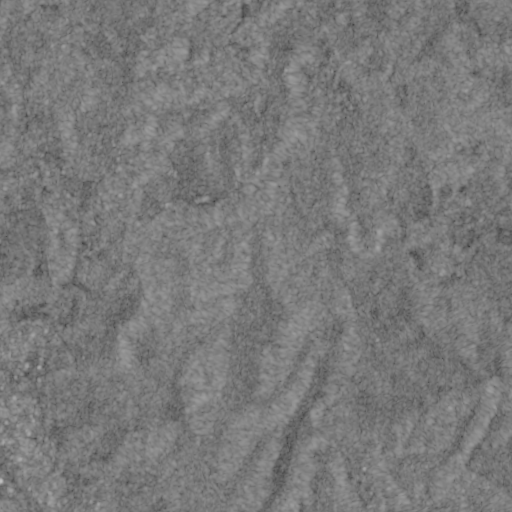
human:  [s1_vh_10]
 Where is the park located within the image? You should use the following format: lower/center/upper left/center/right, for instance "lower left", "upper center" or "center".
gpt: The park is located in the left of the image.
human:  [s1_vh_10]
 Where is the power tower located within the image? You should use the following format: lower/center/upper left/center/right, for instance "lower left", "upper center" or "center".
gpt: The power tower is located in the upper right of the image.
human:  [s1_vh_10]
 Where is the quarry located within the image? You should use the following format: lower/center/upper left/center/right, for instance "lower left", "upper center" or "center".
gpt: The quarry is located in the upper left of the image.
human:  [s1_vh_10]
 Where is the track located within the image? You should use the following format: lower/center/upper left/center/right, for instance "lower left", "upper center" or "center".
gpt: There is no track in the image.

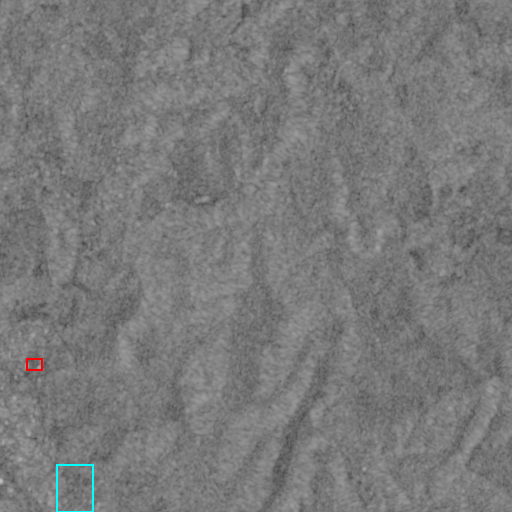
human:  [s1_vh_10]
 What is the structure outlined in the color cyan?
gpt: The structure outlined in cyan is a park.
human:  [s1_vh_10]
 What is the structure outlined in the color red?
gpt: The structure outlined in red is a building.
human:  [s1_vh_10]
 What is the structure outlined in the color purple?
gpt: There is no purple outline.